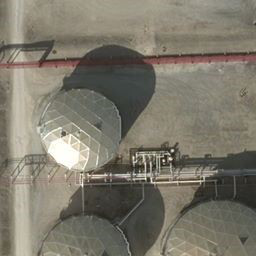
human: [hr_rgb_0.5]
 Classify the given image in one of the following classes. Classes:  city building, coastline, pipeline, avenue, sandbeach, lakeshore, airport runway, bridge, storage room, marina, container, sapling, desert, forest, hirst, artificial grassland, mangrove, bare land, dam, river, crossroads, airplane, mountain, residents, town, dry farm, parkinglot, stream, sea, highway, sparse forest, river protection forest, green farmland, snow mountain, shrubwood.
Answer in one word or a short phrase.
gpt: storage room